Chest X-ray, PA view. Patient: 28 years old, sex F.
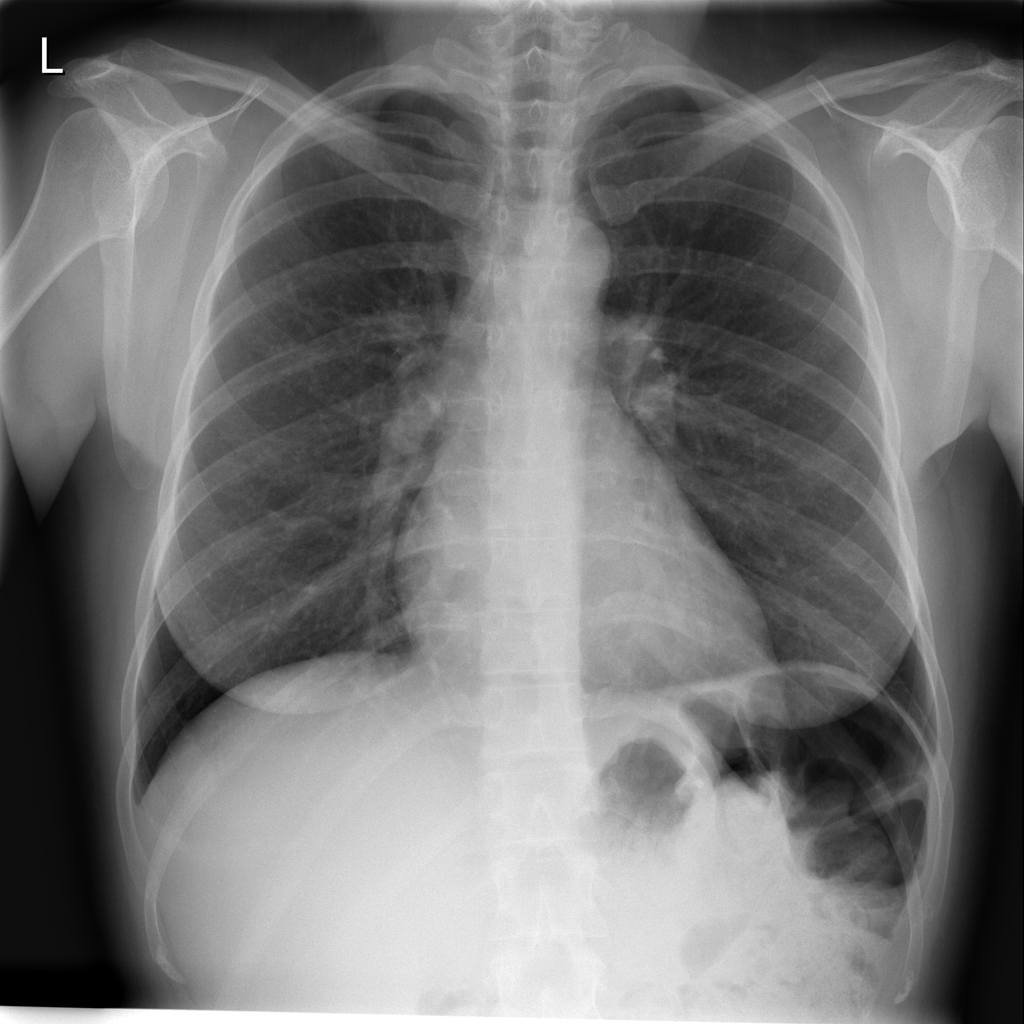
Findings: No Finding